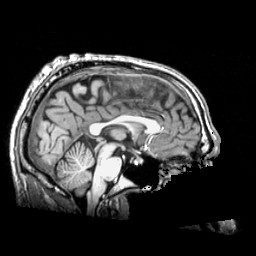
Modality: T1w
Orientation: sagittal